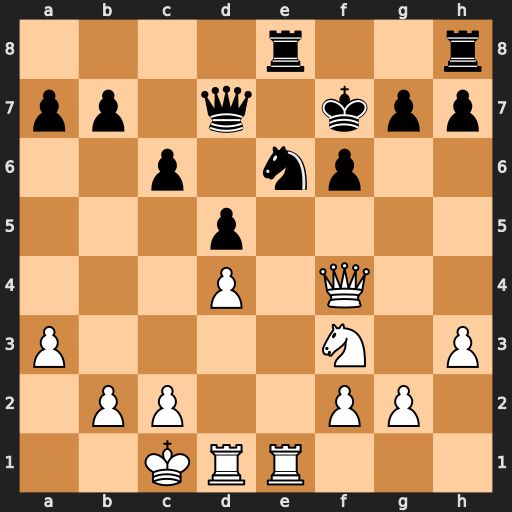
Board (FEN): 4r2r/pp1q1kpp/2p1np2/3p4/3P1Q2/P4N1P/1PP2PP1/2KRR3
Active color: w
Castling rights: -
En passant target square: -
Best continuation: Ne5+ Ke7 Nxd7